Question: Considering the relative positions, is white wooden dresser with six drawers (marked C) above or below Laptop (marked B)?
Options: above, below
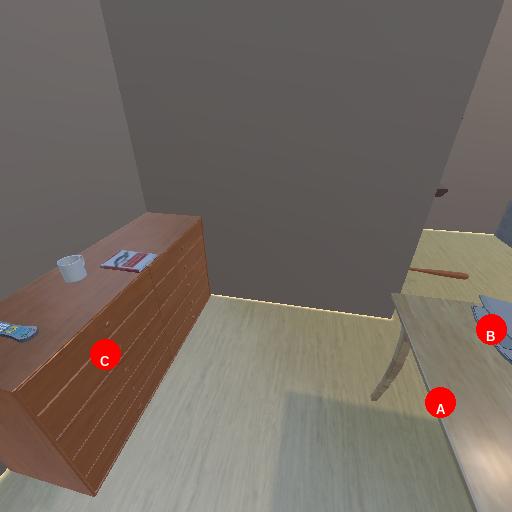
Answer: above